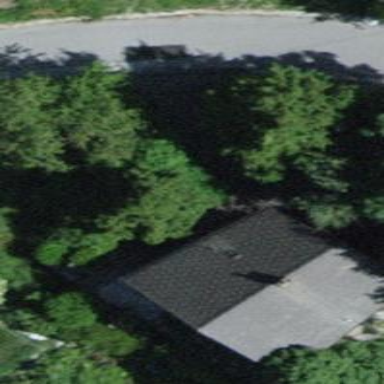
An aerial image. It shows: Garage building.